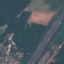
Land use / land cover class: Highway